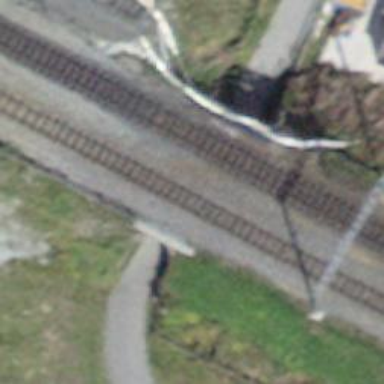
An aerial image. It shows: Track road with grade3 tracktype passing through tunnel.